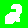
Digit: 2